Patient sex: F
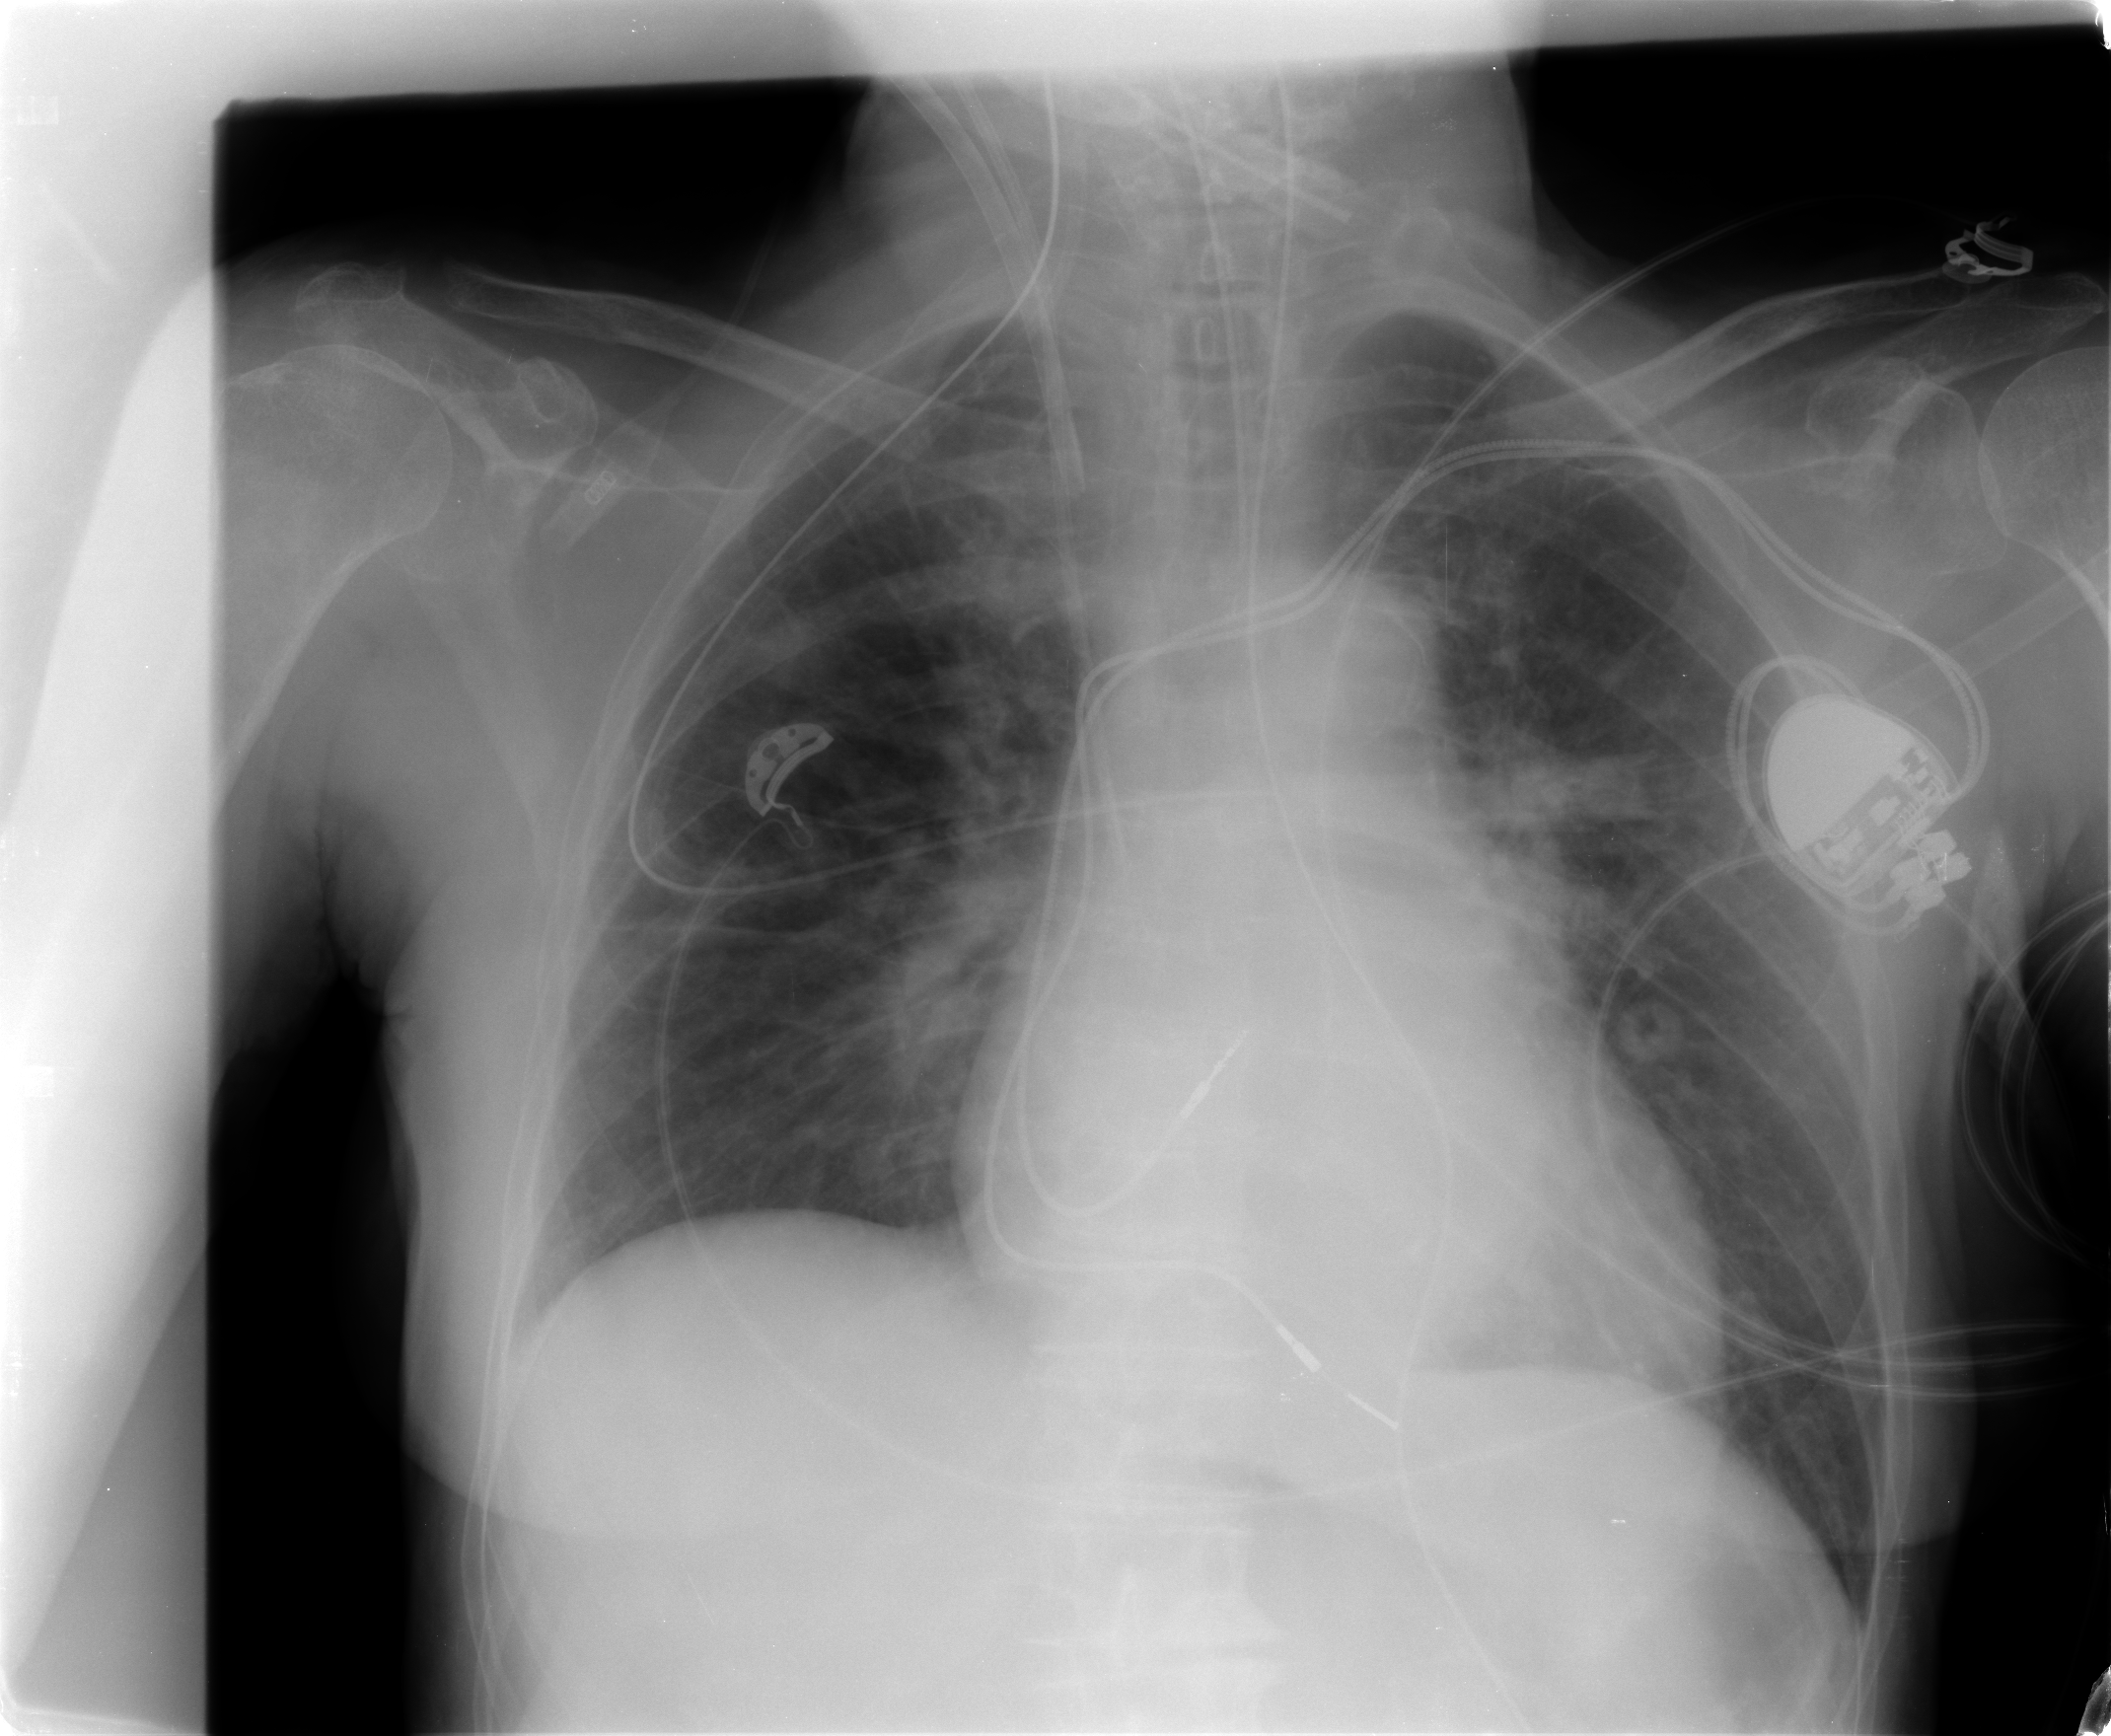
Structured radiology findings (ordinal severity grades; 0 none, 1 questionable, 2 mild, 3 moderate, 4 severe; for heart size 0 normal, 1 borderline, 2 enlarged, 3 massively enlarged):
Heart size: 2
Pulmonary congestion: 2
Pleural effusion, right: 0
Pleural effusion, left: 0
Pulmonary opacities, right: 0
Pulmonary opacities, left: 0
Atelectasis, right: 1
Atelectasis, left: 0